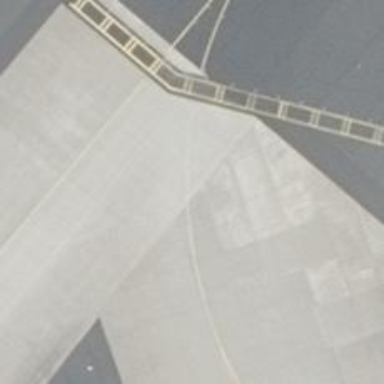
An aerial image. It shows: Concrete taxiway at the airport.